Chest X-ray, AP view. Patient: 25 years old, sex M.
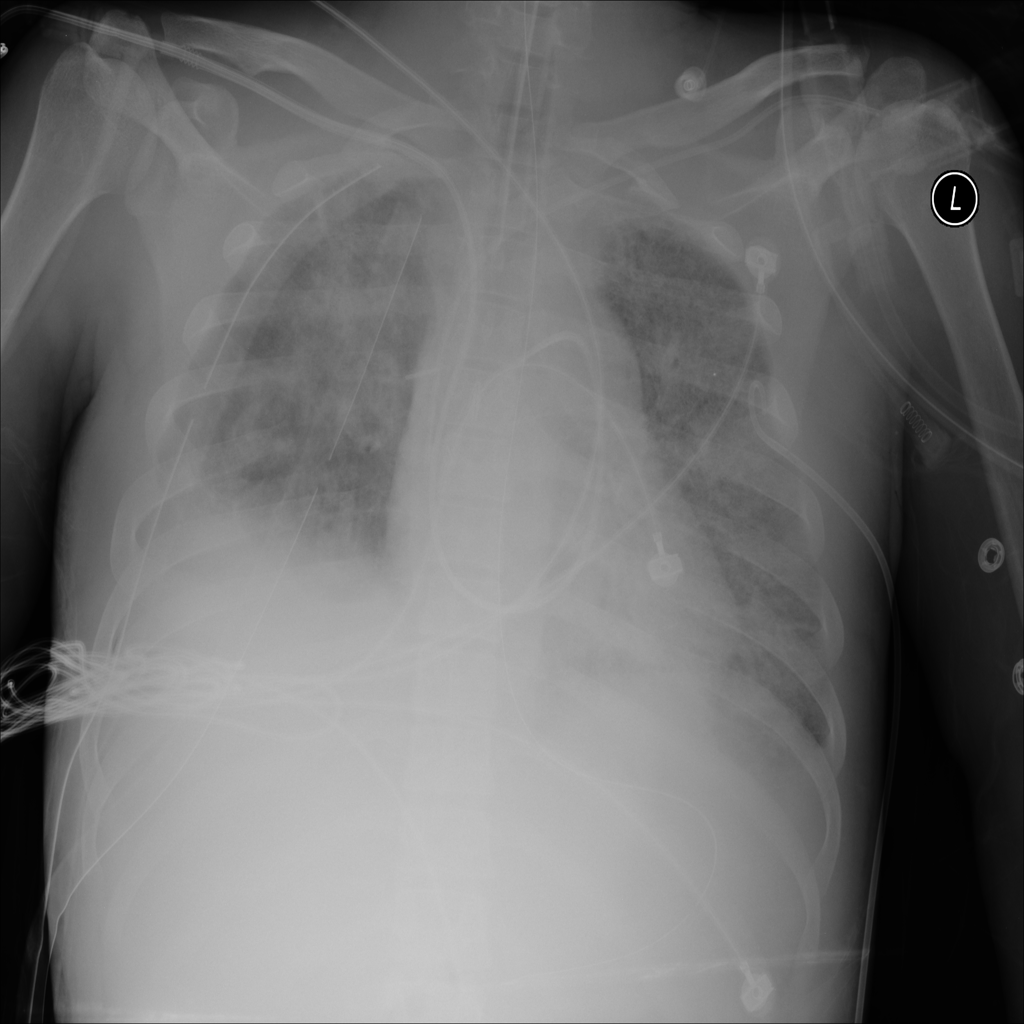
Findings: No Finding